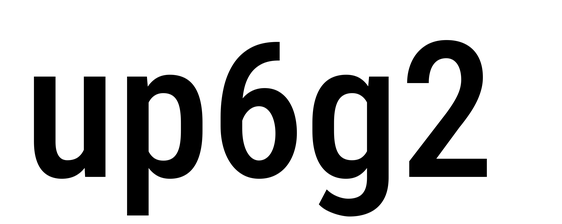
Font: Roboto_Condensed_Medium